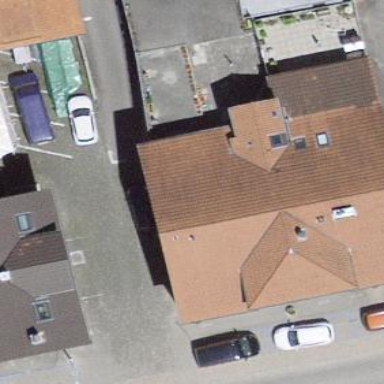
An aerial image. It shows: Residential building.